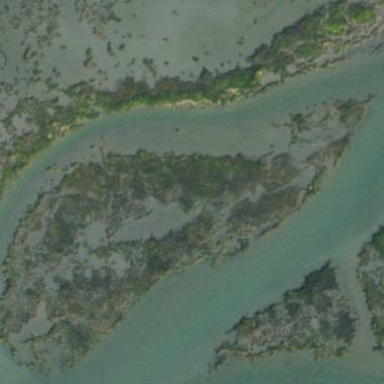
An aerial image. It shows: Islet located along the natural coastline.